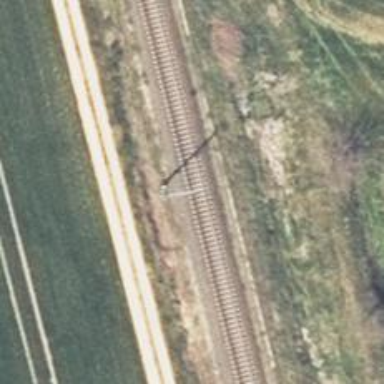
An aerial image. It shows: Milestone along the railway track with catenary mast.